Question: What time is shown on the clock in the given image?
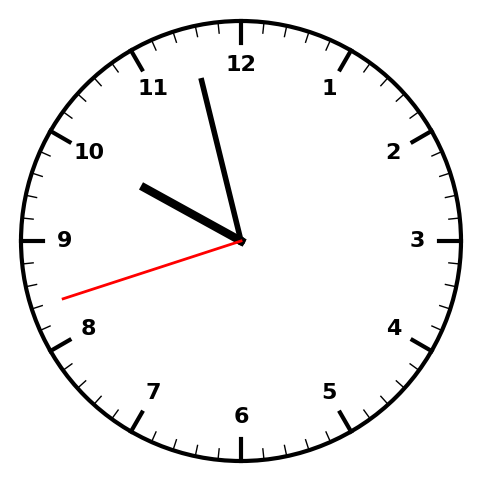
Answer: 09:57:42